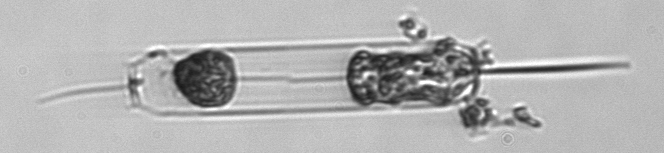
Label: Ditylum_brightwellii